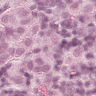
Metastatic tissue present: yes